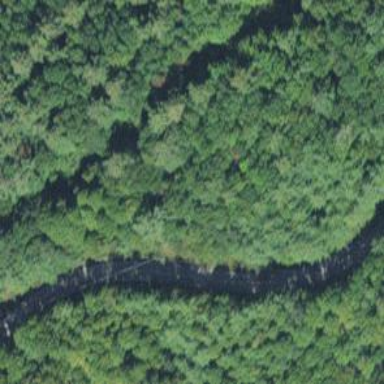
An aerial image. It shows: Mixed woodland with variety of leaf types and cycles.